Question: I created my own XMPP server using openfire. When I want to create new user I go to this web page:

Now I want to build Android app like Spark in which I would able to crate new user.
Can you guide me or direct me to a code snippet for new user creation?
Thanks.
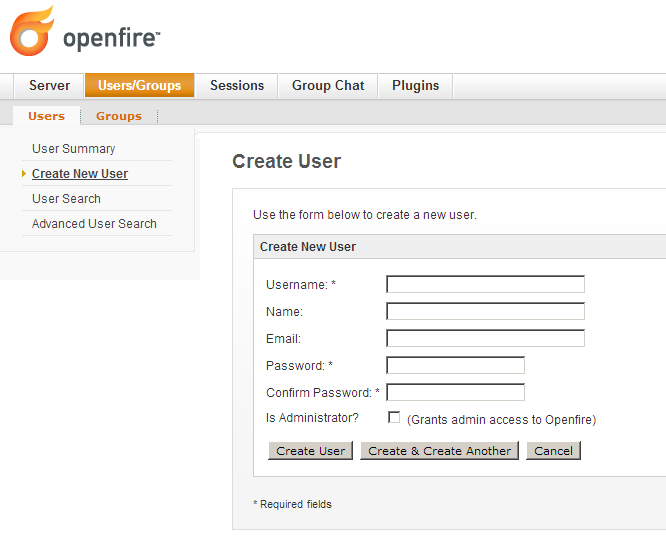
Answer: You are looking for the api its called smack and smackx here is the link.
<URL>